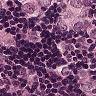
Metastatic tissue present: yes